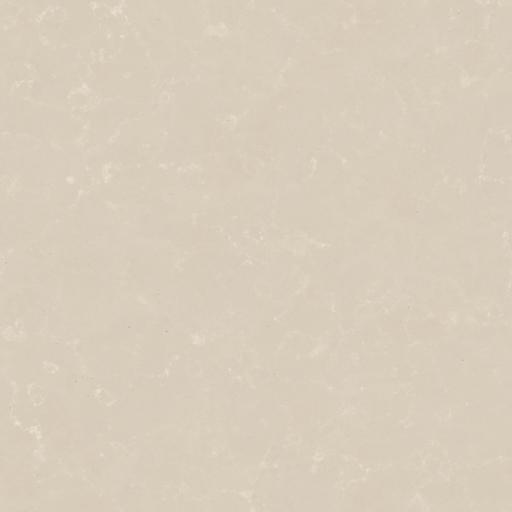
Tags: beige marble smooth stone